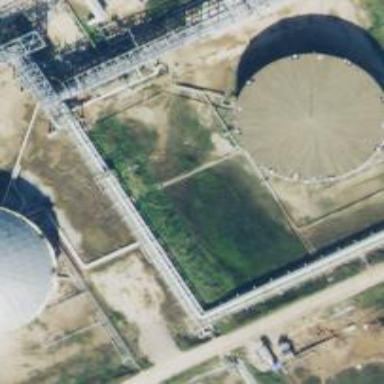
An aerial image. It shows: Storage tank which is man-made.